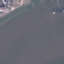
Land use / land cover: SeaLake